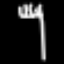
Label: fork